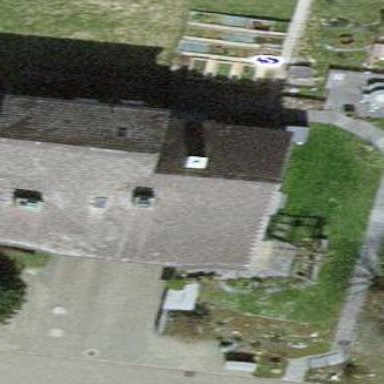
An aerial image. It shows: Semi-detached house.